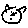
Label: cat